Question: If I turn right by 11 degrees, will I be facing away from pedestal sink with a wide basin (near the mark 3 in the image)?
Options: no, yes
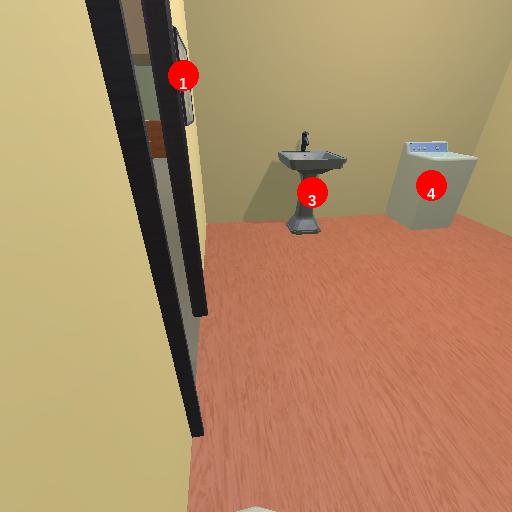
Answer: no